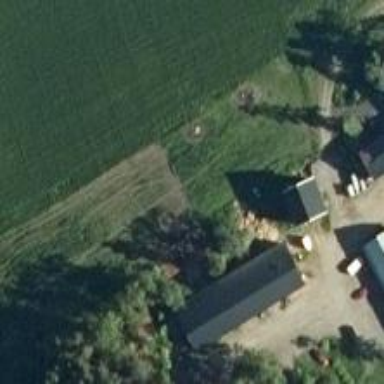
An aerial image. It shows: Farmyard area.